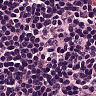
Metastatic tissue present: no